Field crop: maize
Growth stage: 2
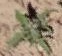
Species: atriplex